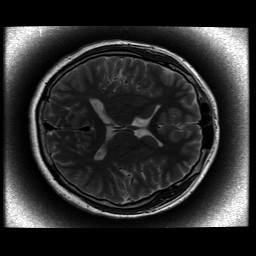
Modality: T2w
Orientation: axial
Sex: male
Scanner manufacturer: ge
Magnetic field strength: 3 T
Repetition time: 5 s
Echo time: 0.1015 s